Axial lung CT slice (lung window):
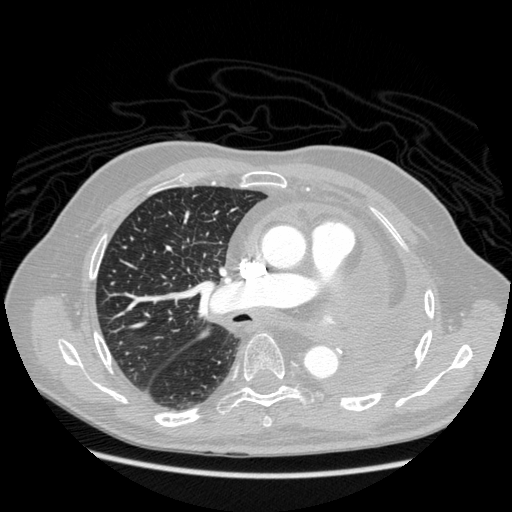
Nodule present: no